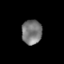
Tissue: lung
Cell type: Epithelial cells
Senescence score: 0.2298
Nuclear area (px): 488
Mean DAPI intensity: 120.043